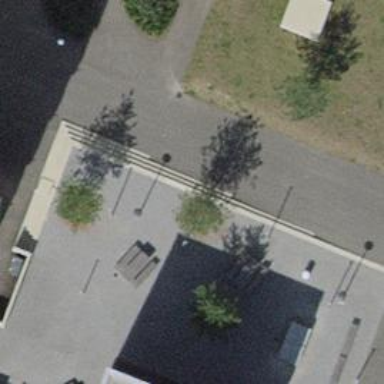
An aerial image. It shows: Picnic table located in leisure land area.